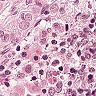
Metastatic tissue present: yes